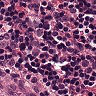
Metastatic tissue present: yes